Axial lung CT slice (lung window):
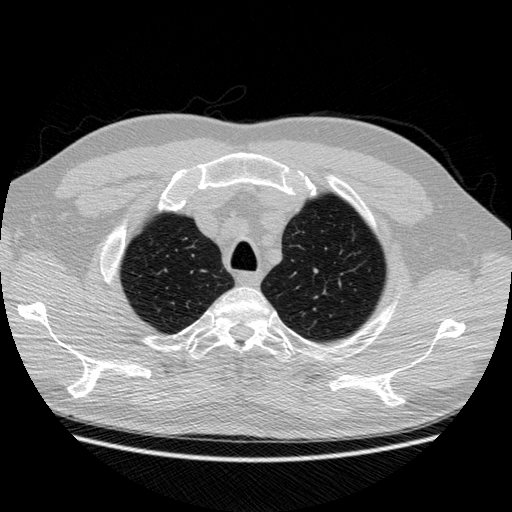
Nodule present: no